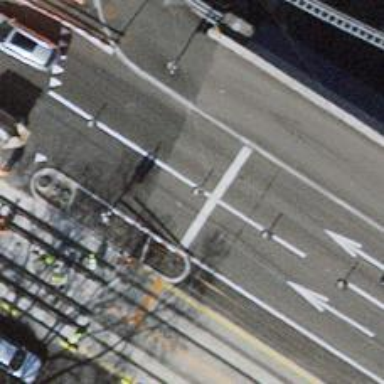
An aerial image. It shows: Asphalt tertiary road on bridge with trolley wires.